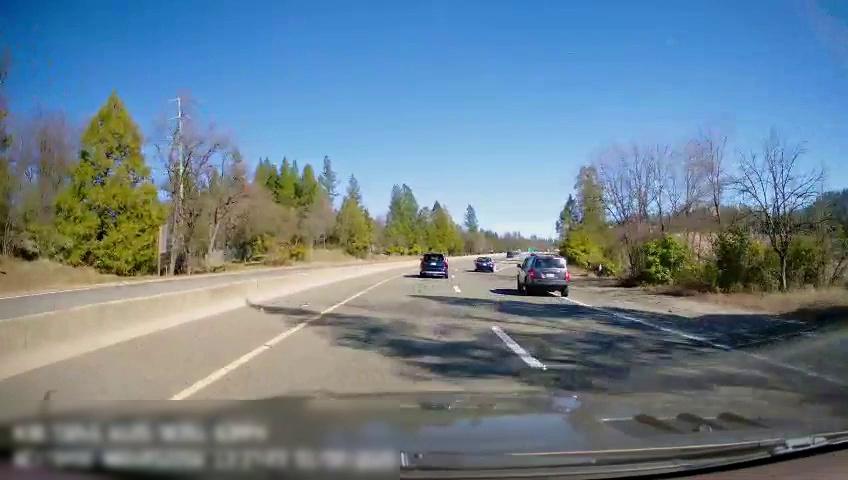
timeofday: Day
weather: Sunny
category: Drivable Space
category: Drivable Space
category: Vehicles | SUV
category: Vehicles | SUV
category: Vehicles | Car
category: Lanes | Current Lane
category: Lanes | Current Lane
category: Lanes | Alternate Lane
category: Lanes | Opposite Lane